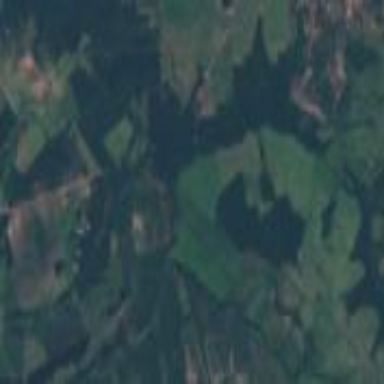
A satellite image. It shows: Semi-deciduous mixed woodland with various types of leaves.